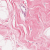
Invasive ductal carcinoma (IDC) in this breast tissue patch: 0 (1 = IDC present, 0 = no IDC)